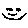
Label: smiley face